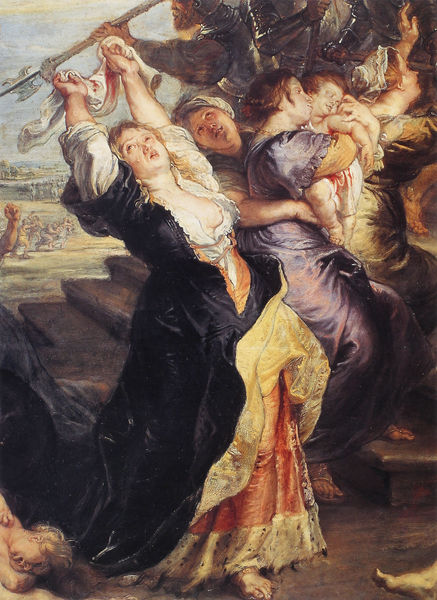
Titel: Bethlehemitischer Kindermord
Künstler: Peter Paul Rubens
Institution: München, Alte Pinakothek
Schlagwörter: rubens, ausschnitt, brust, frau, tuch, barock, mord, kind, krieg, treppe, lanze, blut, raub, faust, kindermord